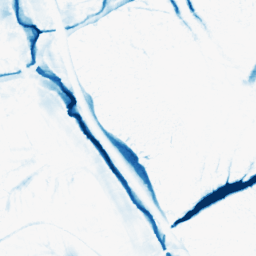
Category: morphological
Decomposition family: morphological_ellipse
Decomposition parameters: operation: closing
width: 20
height: 30
Upsampling method: cubic_mitchell
Upsampling parameters: scale: 2
Upsampling scale: 2